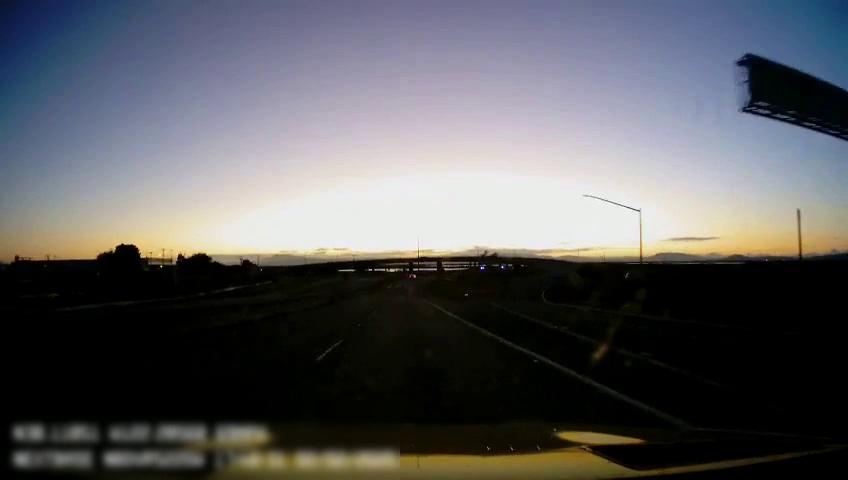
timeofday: Dusk/Dawn/Twilight
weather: Sunny
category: Drivable Space
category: Lanes | Current Lane
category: Lanes | Current Lane
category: Lanes | Current Lane
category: Lanes | Alternate Lane
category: Lanes | Alternate Lane
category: Lanes | Alternate Lane
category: Traffic | Signs